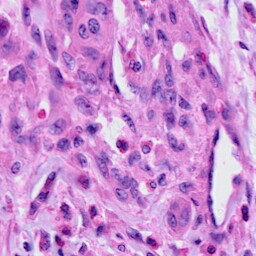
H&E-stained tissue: Cervix